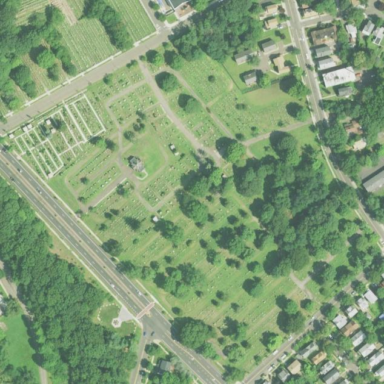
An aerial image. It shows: Cemetery.